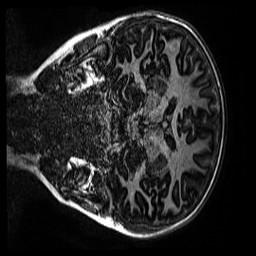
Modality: MP2RAGE
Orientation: coronal
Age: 10
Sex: male
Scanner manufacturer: siemens
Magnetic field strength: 3 T
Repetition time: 4 s
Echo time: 0.00299 s